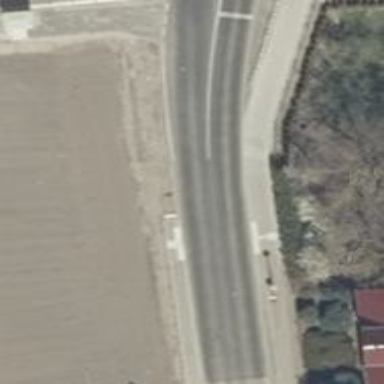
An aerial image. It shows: Unmarked crossing on footway.